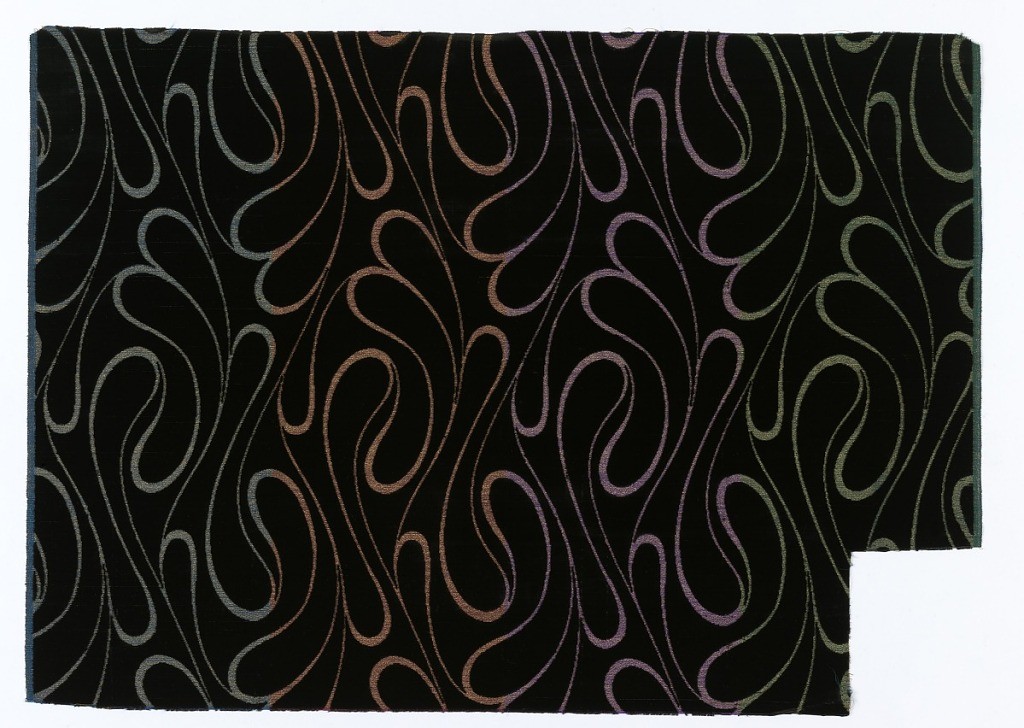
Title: Textile
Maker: Herman A. Elsberg, American, 1869–1938
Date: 1919
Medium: silk and metallic threads Technique: cut and voided supplementary warp pile in a plain compound foundation (velvet)
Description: Black velvet ground with an allover design of deeply looping lines in metallic gold. Four different colors of metallics - blue, orange, violet and green - in the ground.